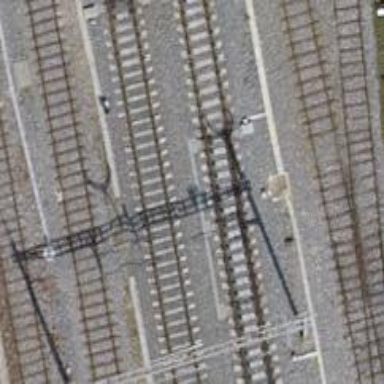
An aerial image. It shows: Railway switch.